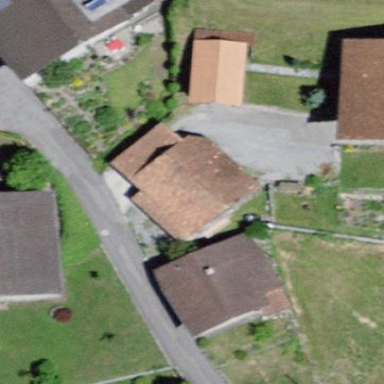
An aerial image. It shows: Barn.